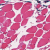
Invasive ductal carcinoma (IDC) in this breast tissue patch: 0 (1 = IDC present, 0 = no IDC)